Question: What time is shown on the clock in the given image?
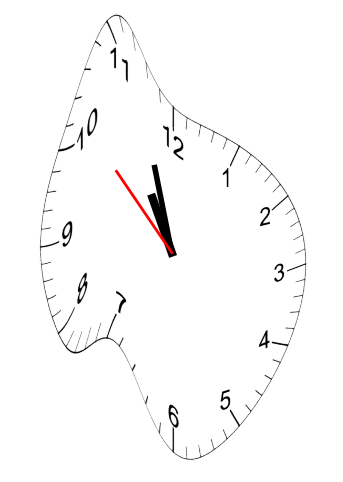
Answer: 10:56:52